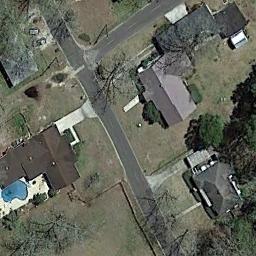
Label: medium_residential